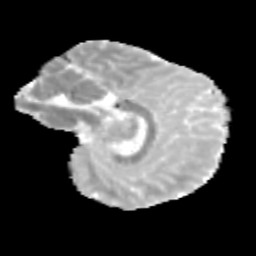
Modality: MD
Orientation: sagittal
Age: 10
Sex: male
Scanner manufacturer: siemens
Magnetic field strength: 3 T
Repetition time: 3.8 s
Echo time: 0.07 s